Interaction volume radius: 5 \u00c5
Interaction volume height: 10 \u00c5
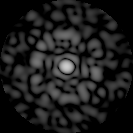
Disorder parameter: 0.8819